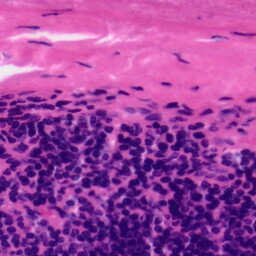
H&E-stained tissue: Tonsil